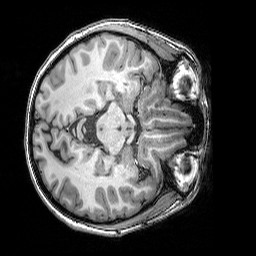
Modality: T1w
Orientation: axial
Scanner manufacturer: siemens
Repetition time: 2.25 s
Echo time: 0.00418 s